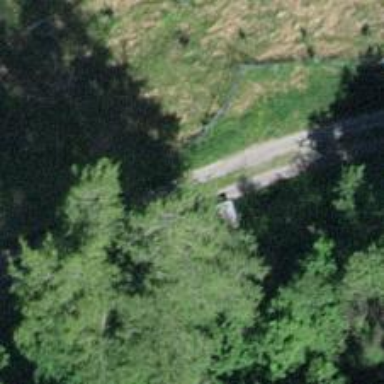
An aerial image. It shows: Compacted service road.